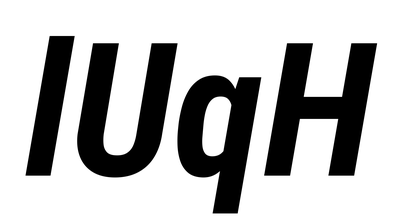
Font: Roboto-Italic_Condensed_Bold_Italic